Brain MRI, t1w sequence, axial 2D slice.
Patient: age 38, sex F, weight 78 kg, height 1.78 m
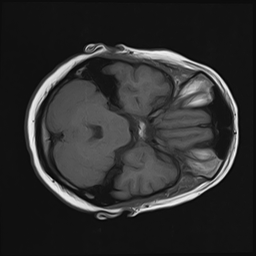